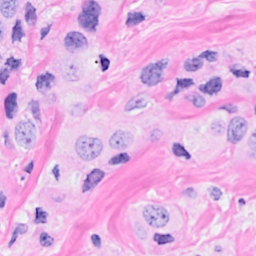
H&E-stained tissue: Breast